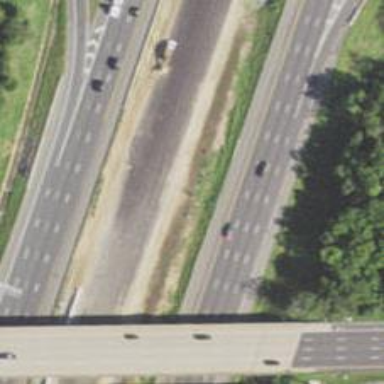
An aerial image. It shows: Motorway junction.